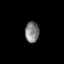
Tissue: prostate
Cell type: Epithelial cells
Senescence score: 0.2132
Nuclear area (px): 287
Mean DAPI intensity: 127.411